Question: Help a CSS newbie out here. What I'm trying to do is very simple.

As I said in the image, I want the text to be in the same line. I tried everything i could think of.
Here is the index.php:
<URL>
Here is the style.css:
<URL>
Thanks.
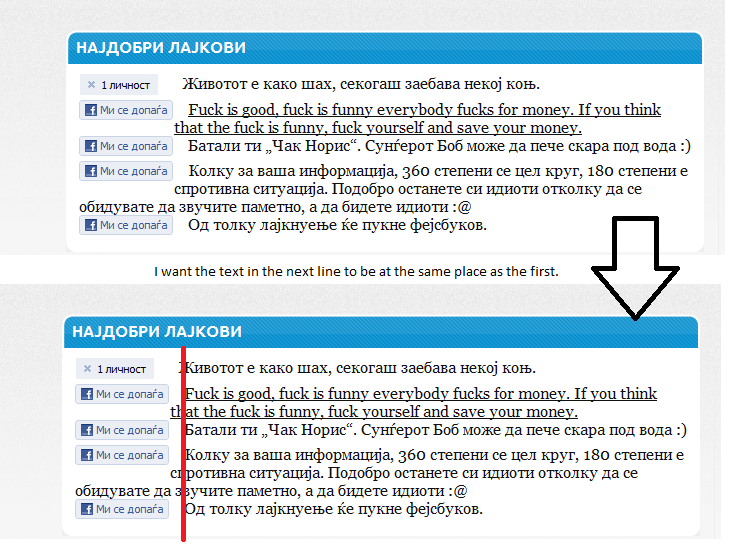
Answer: Original code:
'''
.box_con a {
color: #111111;
font-family: Georgia,"Times New Roman",Times,serif;
font-size: 16px;
padding-left: 14px;
text-decoration: none;
width: 470px;
}
'''
Remove the float, make the a element block-level and add a left margin like so:
'''
.box_con a {
color: #111111;
display: block;
font-family: Georgia,"Times New Roman",Times,serif;
font-size: 16px;
margin-left: 150px;
padding-left: 14px;
text-decoration: none;
width: 470px;
}
'''
Result: